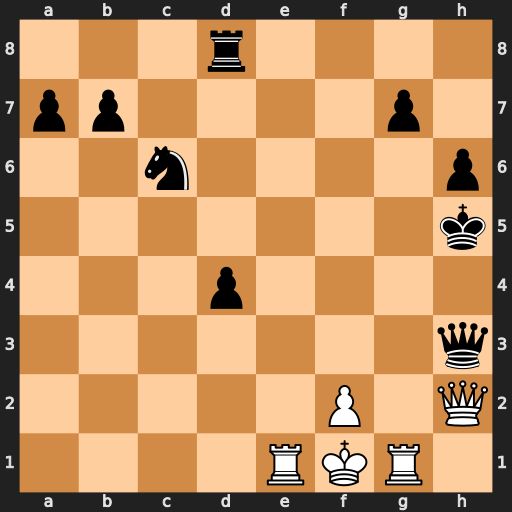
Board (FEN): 3r4/pp4p1/2n4p/7k/3p4/7q/5P1Q/4RKR1
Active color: w
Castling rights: -
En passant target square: -
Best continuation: Qxh3#